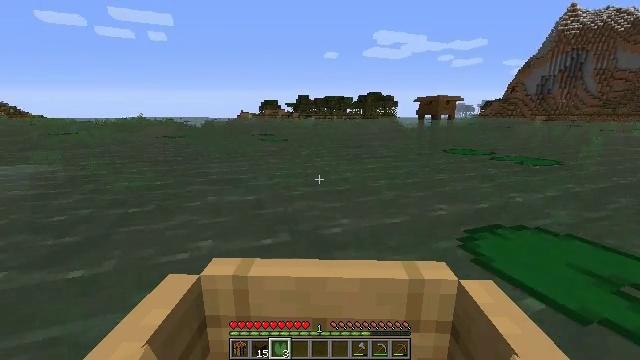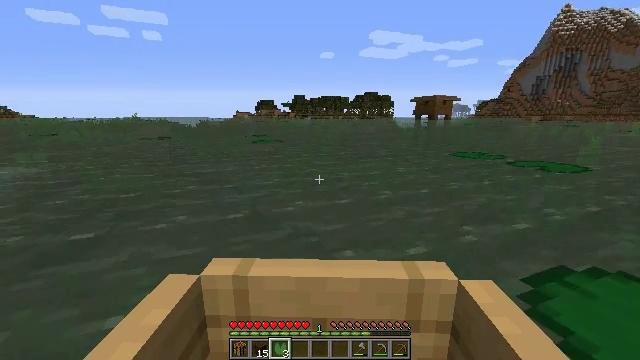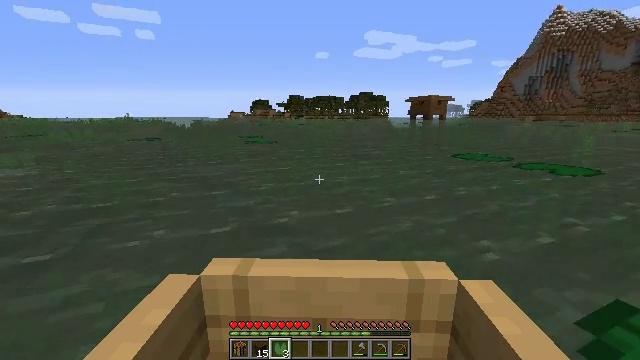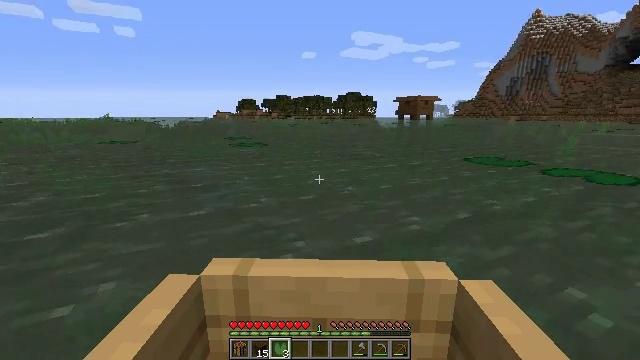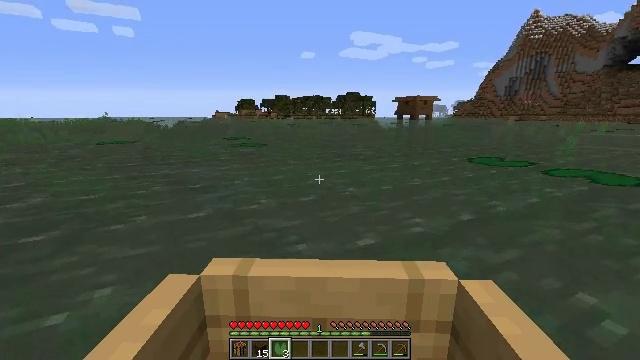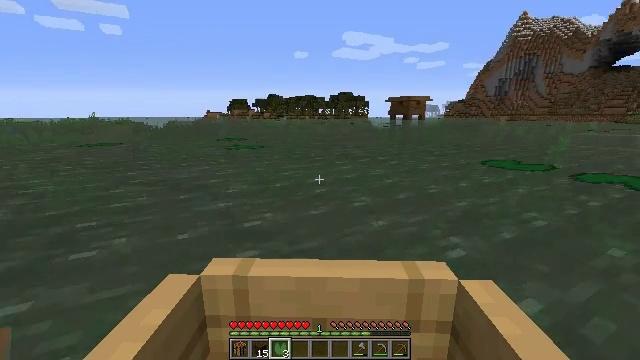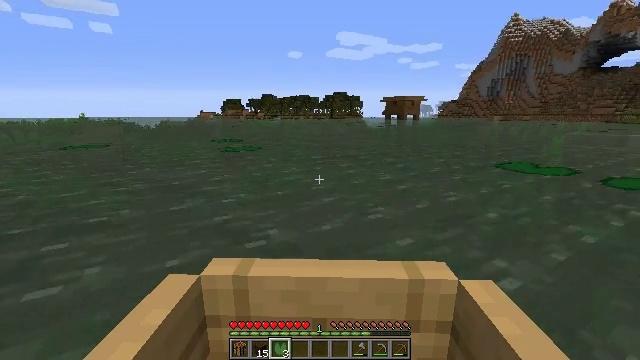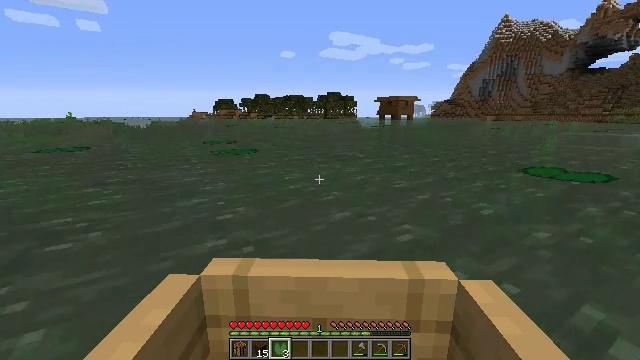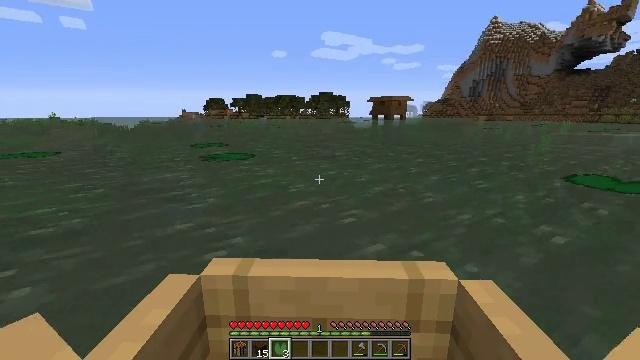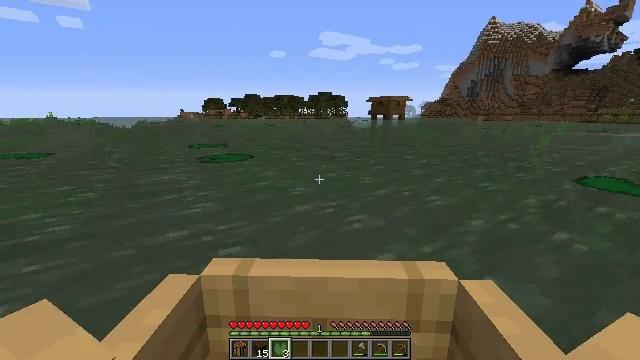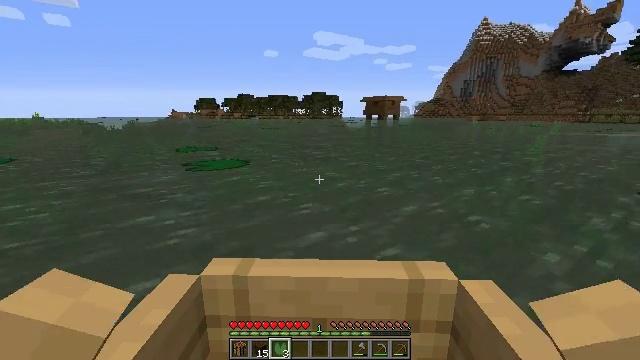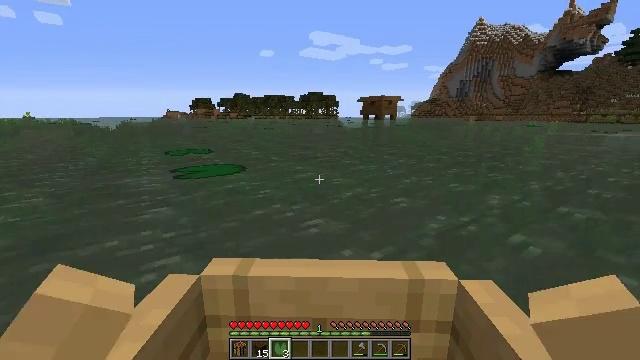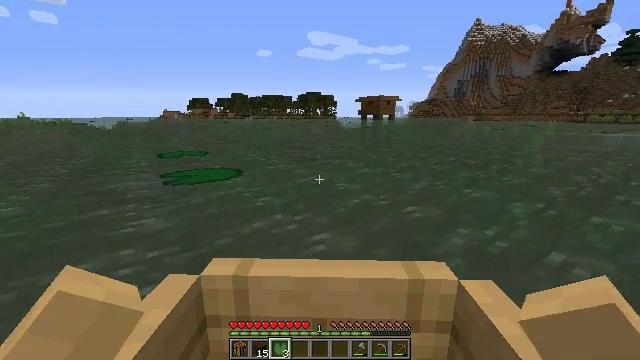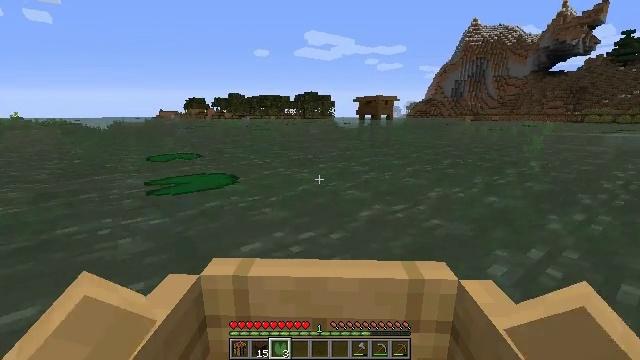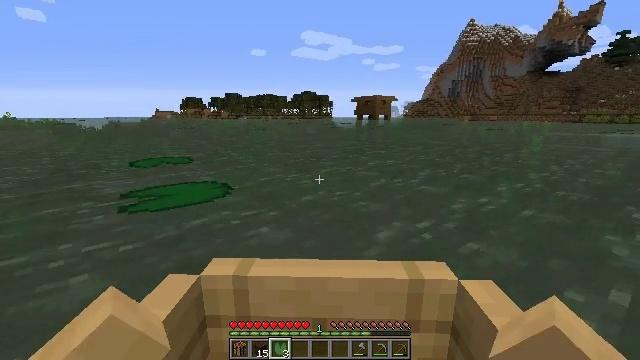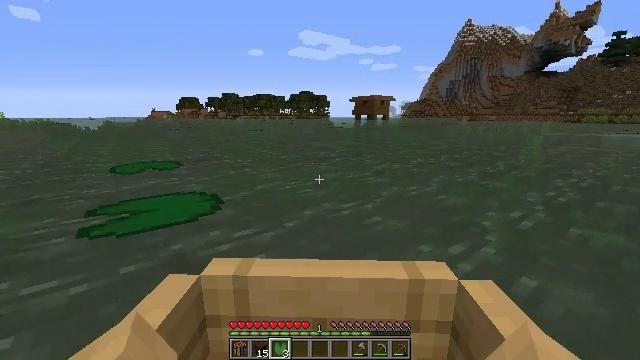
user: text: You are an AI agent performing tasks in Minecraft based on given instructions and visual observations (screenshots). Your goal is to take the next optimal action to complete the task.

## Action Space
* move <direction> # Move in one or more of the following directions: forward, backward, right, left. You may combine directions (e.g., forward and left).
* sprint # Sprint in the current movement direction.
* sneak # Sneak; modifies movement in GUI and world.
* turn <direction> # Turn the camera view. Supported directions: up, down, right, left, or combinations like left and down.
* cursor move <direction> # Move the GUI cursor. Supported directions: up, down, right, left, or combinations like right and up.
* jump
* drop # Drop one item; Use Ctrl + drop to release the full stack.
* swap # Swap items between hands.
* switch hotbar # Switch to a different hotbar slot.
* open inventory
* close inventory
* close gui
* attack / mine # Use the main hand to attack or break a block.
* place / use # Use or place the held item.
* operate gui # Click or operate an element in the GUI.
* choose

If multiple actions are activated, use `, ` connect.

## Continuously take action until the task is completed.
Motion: motion action
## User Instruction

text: Drop a lily pad.
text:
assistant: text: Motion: move forward and move right
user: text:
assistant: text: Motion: move forward
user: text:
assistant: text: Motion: move forward
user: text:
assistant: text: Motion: move forward
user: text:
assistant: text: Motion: move forward
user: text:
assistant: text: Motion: move forward
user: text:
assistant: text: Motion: move forward
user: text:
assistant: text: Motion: move forward
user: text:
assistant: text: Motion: move forward
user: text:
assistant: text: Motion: move forward
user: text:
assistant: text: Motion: move forward
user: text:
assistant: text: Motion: move forward
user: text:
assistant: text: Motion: move forward
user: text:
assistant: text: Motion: move forward
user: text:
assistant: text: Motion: move forward
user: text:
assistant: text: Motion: move forward
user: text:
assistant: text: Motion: move forward
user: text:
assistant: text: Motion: move forward
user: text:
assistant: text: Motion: move forward
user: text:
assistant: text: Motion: move forward
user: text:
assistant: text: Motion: move forward
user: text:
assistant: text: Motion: move forward
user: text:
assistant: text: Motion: move forward
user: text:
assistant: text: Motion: move forward
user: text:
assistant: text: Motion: move forward
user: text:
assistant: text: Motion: move forward
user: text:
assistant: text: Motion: move forward
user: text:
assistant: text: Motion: move forward
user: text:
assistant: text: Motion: move forward
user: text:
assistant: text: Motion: move forward